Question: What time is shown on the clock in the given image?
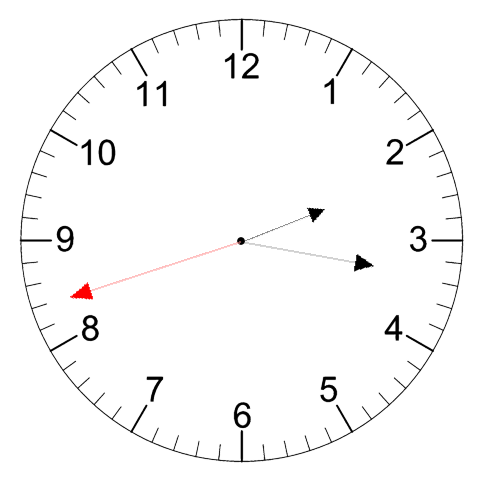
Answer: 02:16:42